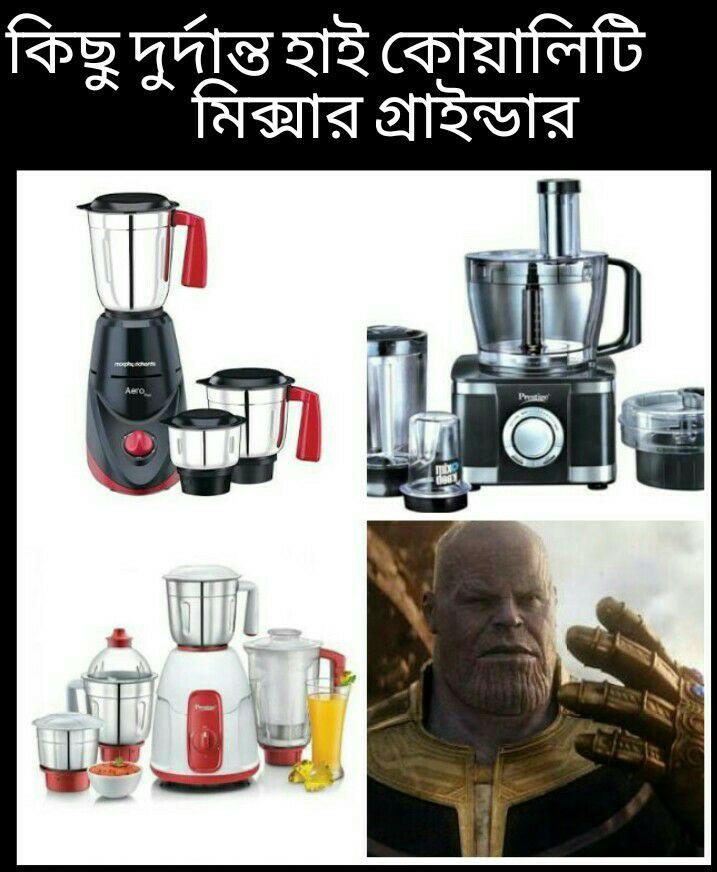
Text: কিছু দুর্দান্ত হাই কোয়ালিটি মিক্সার গ্রাইন্ডার।
Label: Non Hate